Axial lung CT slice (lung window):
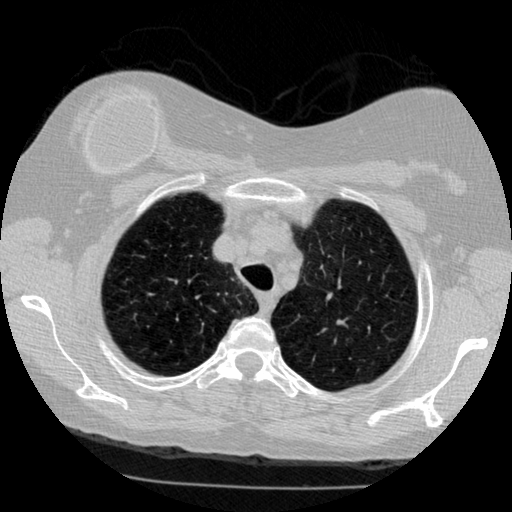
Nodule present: no